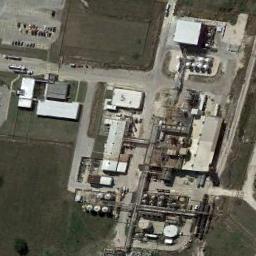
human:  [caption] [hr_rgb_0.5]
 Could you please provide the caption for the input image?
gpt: Many houses of different shapes are in the industrial area .

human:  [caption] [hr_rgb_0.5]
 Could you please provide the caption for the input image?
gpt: The industrial area has lots of industrial equipment and some workshops and some lawns are next to the industrial area .

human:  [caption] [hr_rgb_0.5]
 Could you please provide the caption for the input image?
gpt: There is a road between the two industrial zones .

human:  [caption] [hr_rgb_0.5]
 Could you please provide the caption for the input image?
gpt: In an industrial area, There are workshops, Roads and some large-scale open-air machinery and equipment, Metal tanks, Pipelines, Etc , And green belts .

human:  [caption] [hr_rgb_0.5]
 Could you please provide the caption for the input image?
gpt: There are some buildings and lawns on the industrial area .